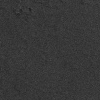
Atmospheric dust classification: not_dusty